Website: macys
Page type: billing-address
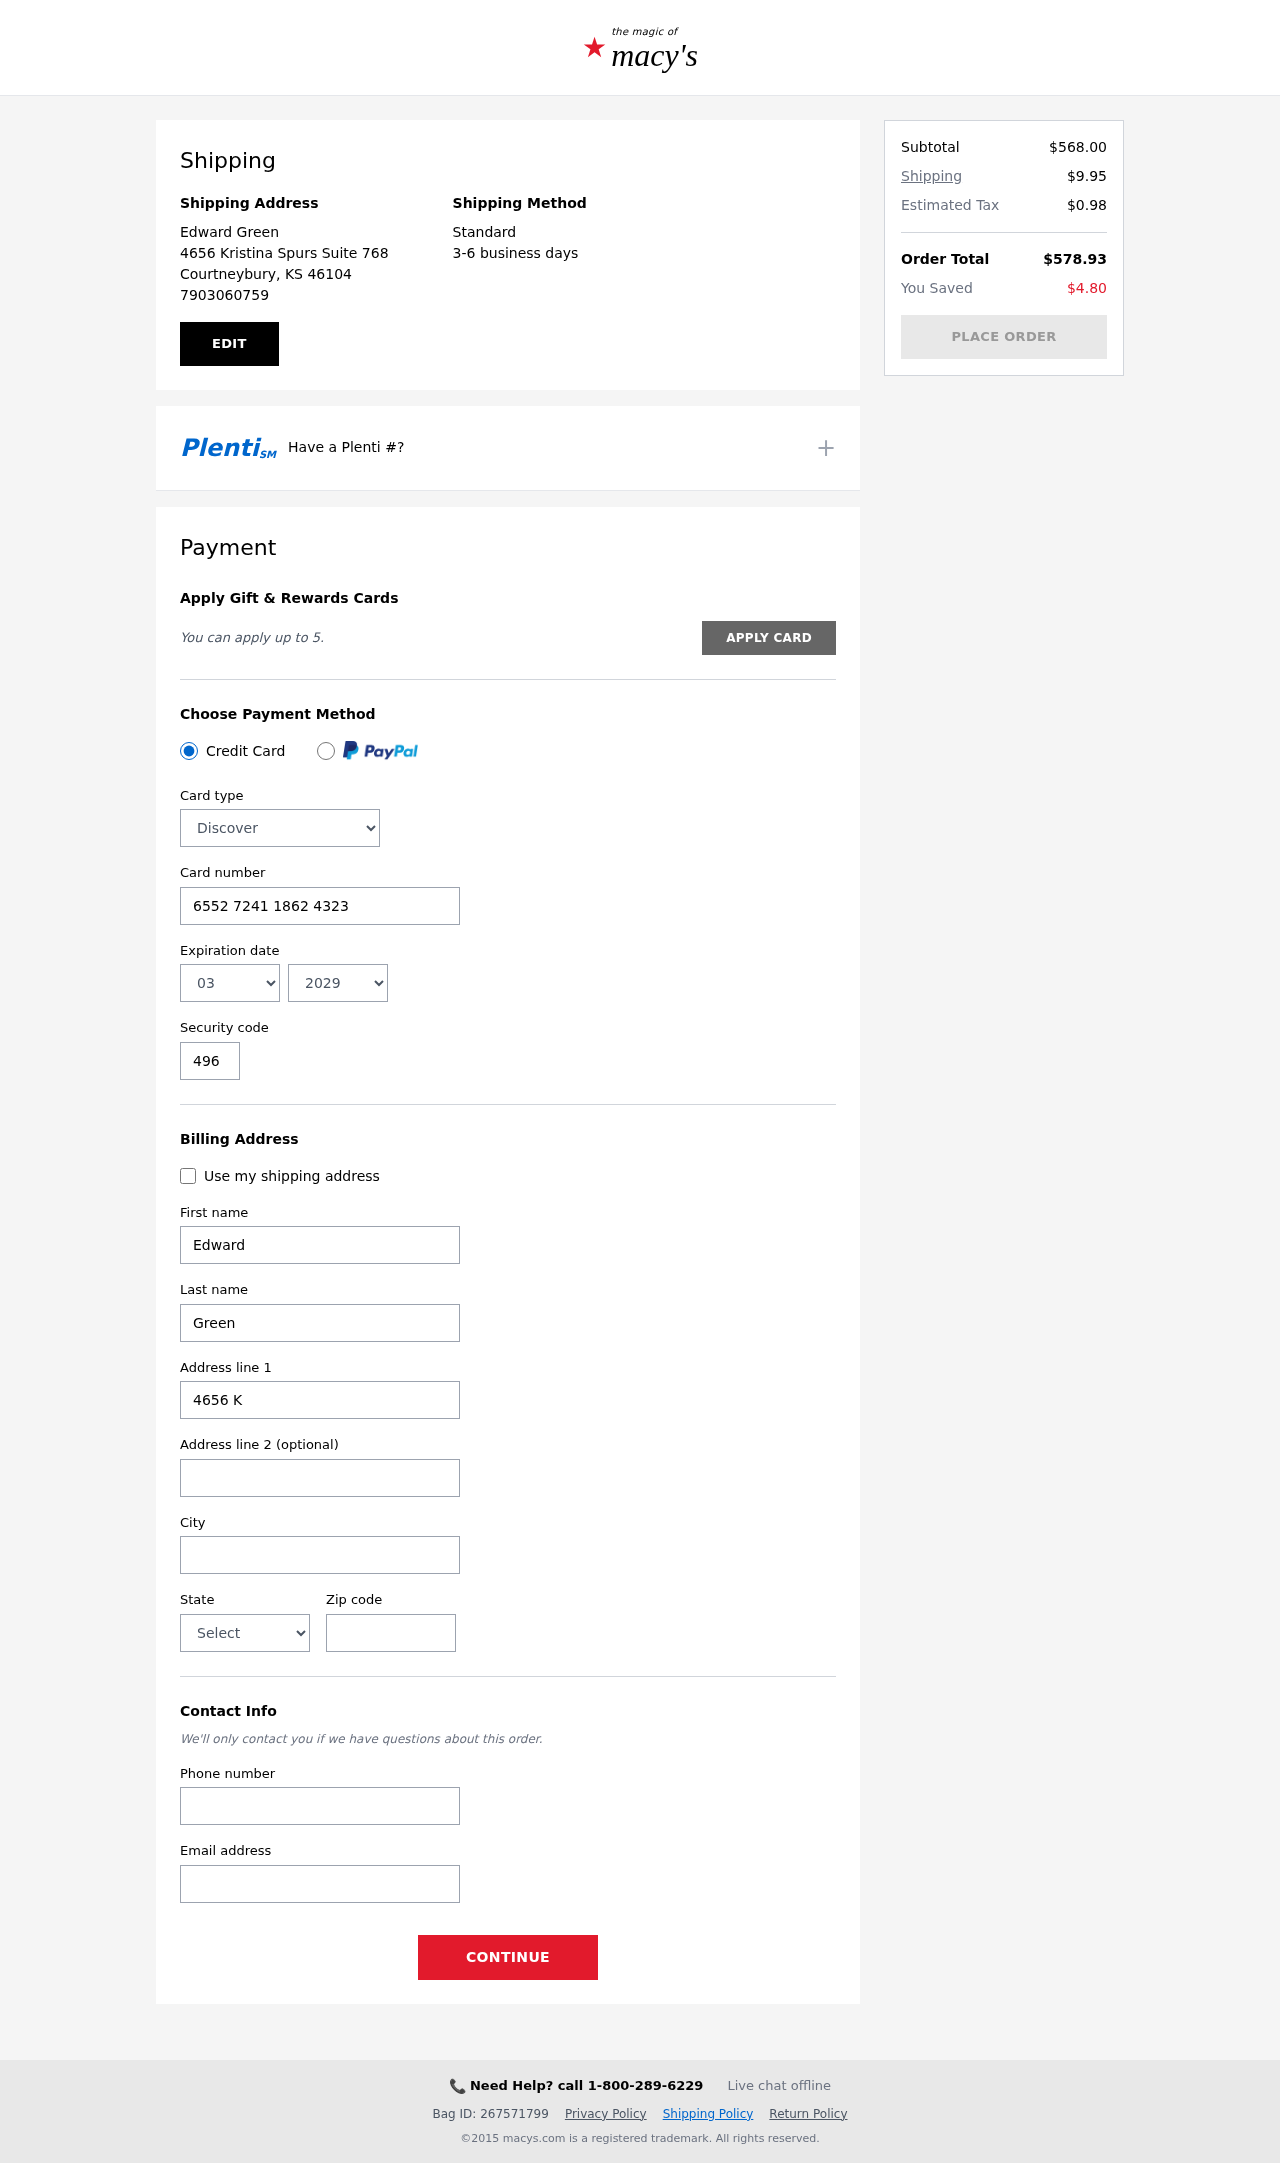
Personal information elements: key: PII_CARD_CVV
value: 496
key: PII_CARD_EXPIRY_MONTH
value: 03
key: PII_CARD_EXPIRY_YEAR
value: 29
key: PII_CARD_NUMBER
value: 6552 7241 1862 4323
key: PII_CARD_TYPE
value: Discover
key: PII_CITY
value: Courtneybury
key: PII_CITY_STATE_ZIP
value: Courtneybury, KS 46104
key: PII_EMAIL
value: edward.green@yahoo.com
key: PII_FIRSTNAME
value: Edward
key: PII_FULLNAME
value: Edward Green
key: PII_LASTNAME
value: Green
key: PII_PHONE
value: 7903060759
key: PII_POSTCODE
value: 46104
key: PII_STATE
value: Kansas
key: PII_STREET
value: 4656 Kristina Spurs Suite 768
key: PII_STREET2
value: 0992 Huff Squares
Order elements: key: ORDER_SUBTOTAL
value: $568.00
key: ORDER_SHIPPING_COST
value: $9.95
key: ORDER_TAX
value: $0.98
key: ORDER_TOTAL
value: $578.93
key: ORDER_SAVINGS
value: $4.80